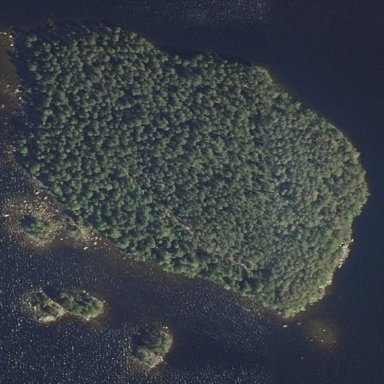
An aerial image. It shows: Islet surrounded by woodland.